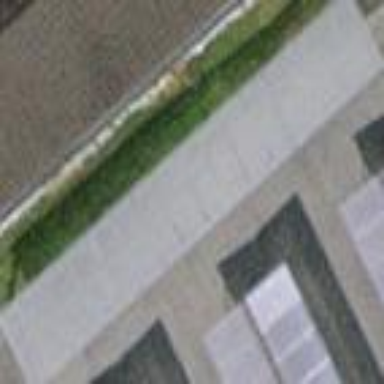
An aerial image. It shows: View of roof of building.